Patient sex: M
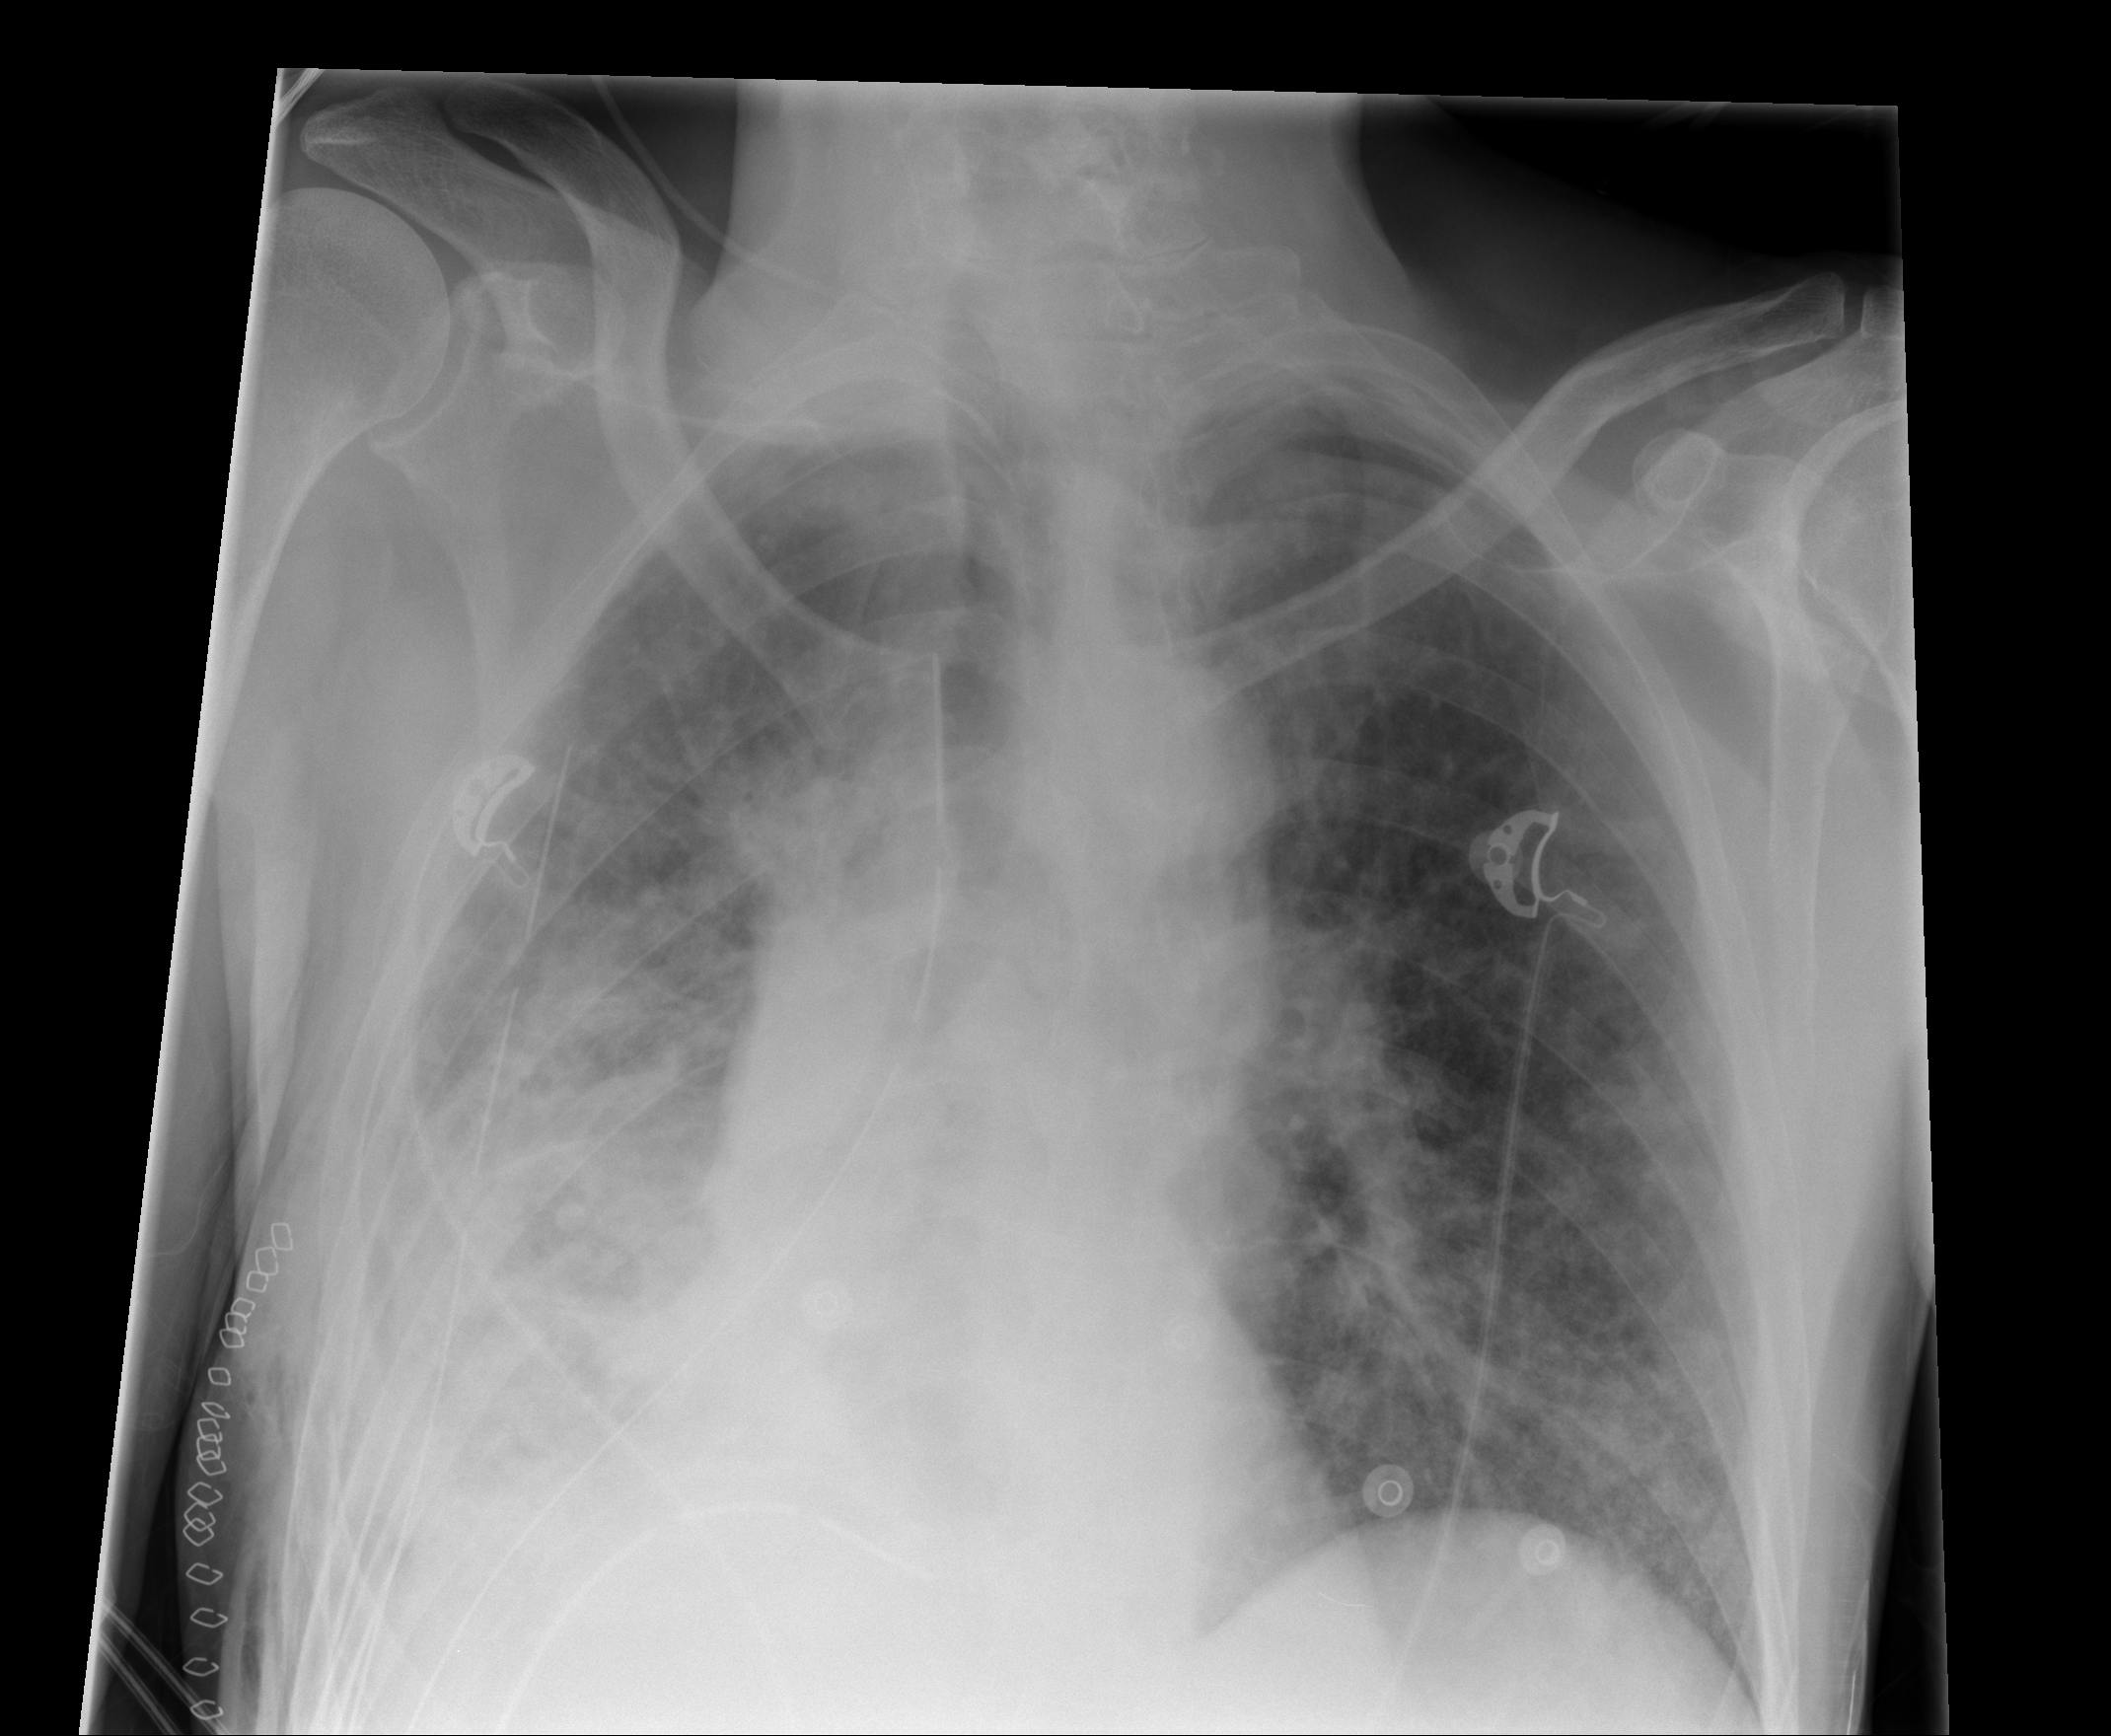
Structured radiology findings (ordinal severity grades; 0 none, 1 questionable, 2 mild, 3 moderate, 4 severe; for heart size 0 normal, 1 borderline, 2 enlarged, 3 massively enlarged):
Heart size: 0
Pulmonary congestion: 0
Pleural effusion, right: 2
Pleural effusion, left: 0
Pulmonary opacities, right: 2
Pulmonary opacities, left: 2
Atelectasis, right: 2
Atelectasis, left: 0